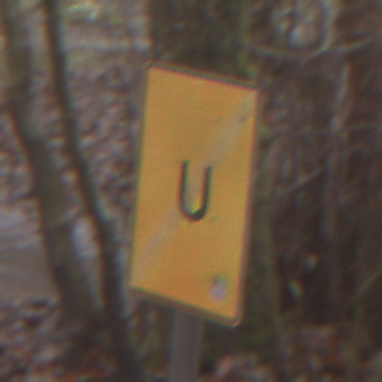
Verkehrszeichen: EndeUmleitung
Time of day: Midday
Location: Outdoor (Nature)
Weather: Overcast
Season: Autumn
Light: Natural